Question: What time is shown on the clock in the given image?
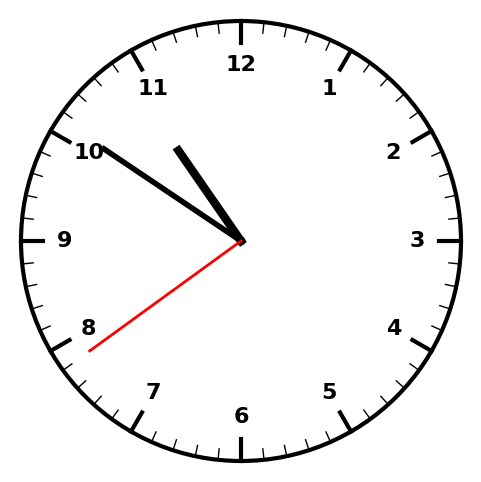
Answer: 10:50:39